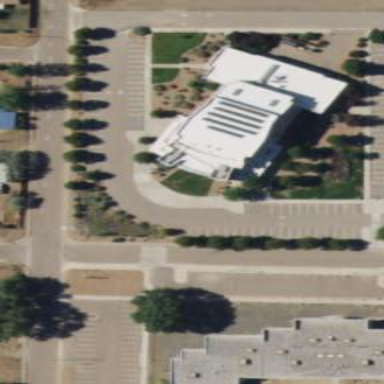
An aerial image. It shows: Arts centre building.